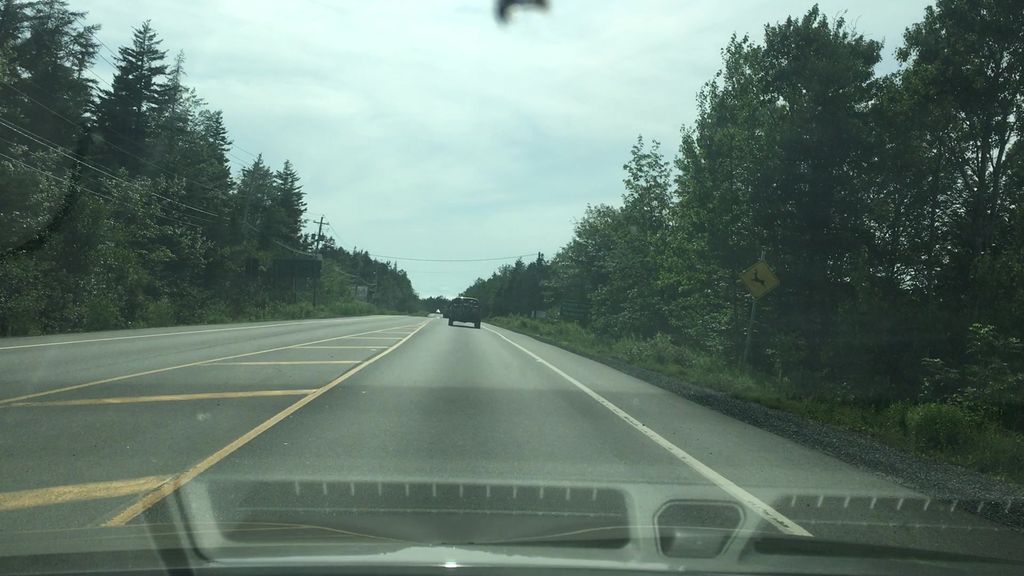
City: halifax